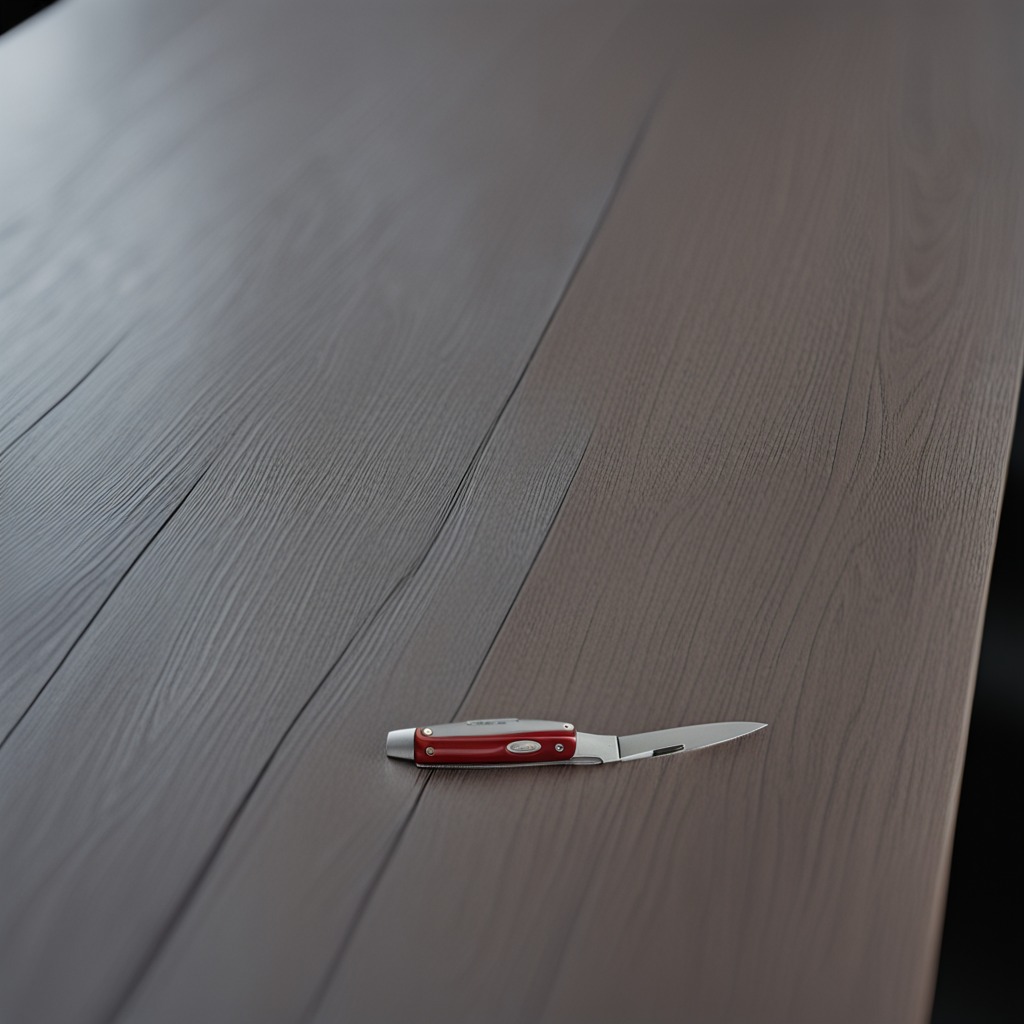
A utility knife is lying on the table in the garage at twilight.